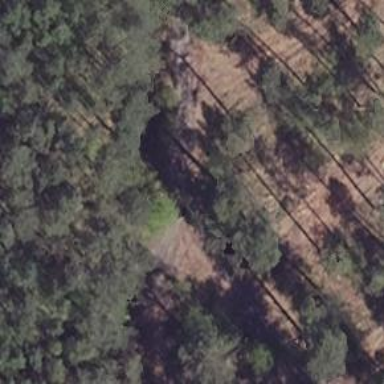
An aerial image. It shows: Track with grade 3 surface.